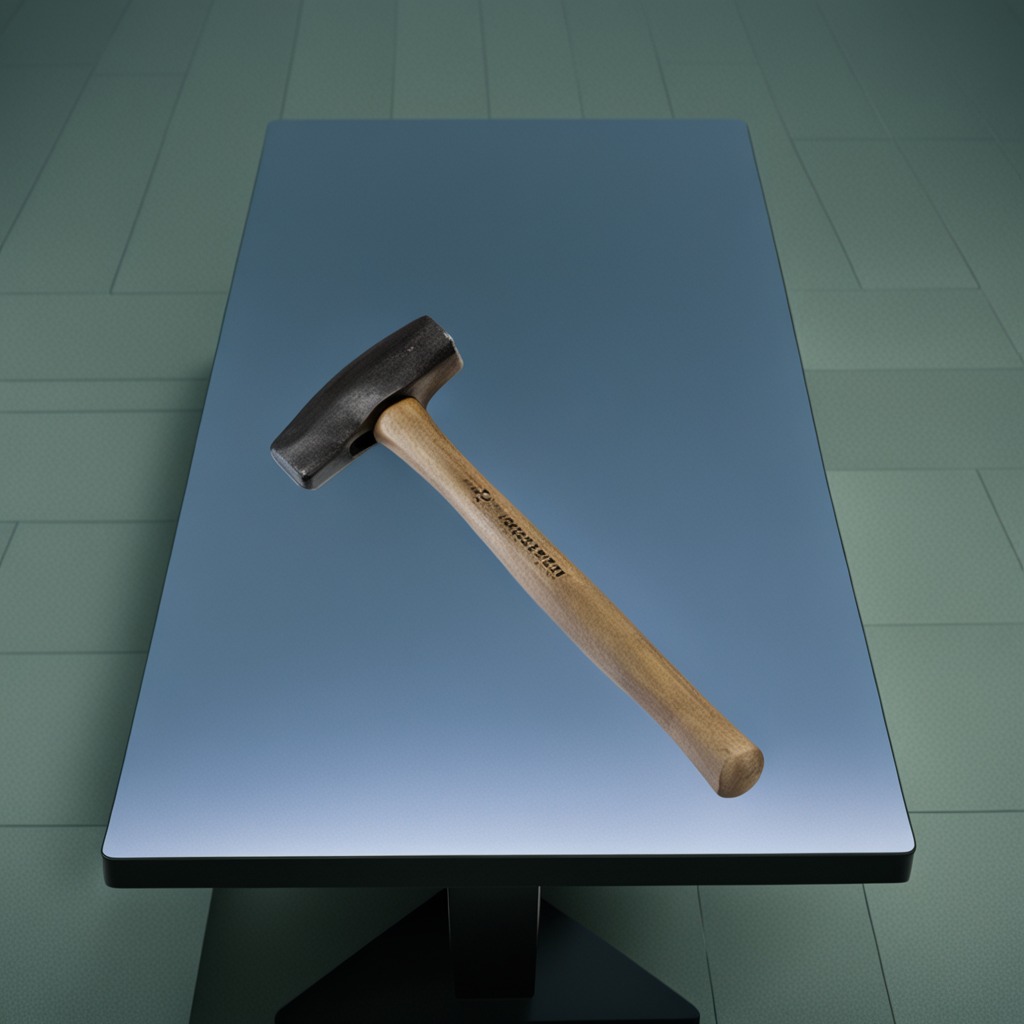
A hammer lies on the table.